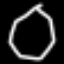
Label: octagon